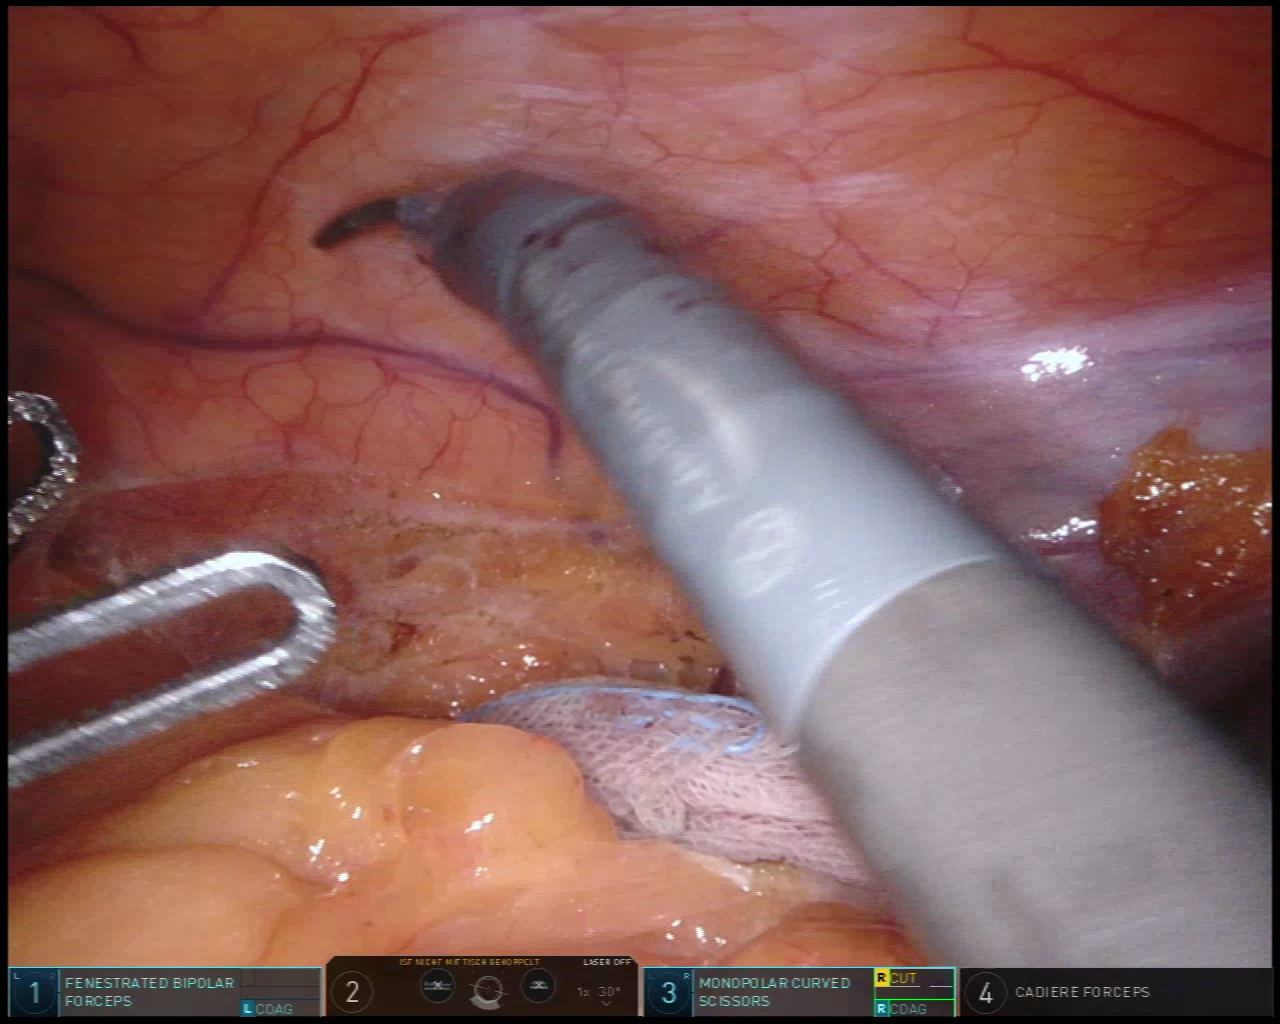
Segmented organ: abdominal_wall
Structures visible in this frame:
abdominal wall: yes
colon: no
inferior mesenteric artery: no
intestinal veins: no
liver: no
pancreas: no
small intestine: no
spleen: no
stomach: no
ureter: no
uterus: no
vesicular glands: no